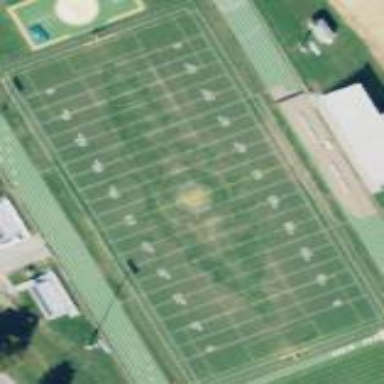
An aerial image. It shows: American football pitch.